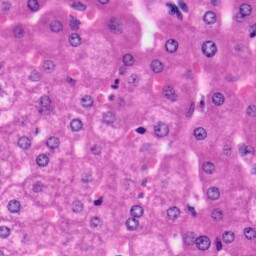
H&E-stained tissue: Liver